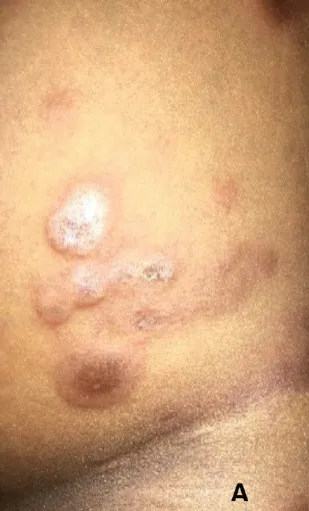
Multiple flesh coloured plaques on the : lower trunk thighs.
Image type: medical_photograph (skin_photograph)